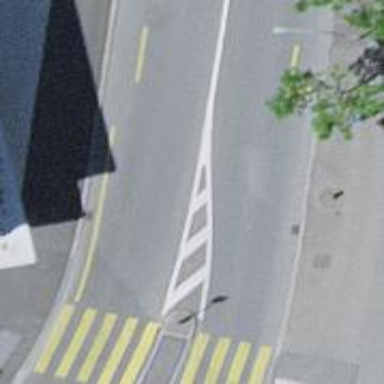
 with designated cycle lane on both sides."